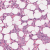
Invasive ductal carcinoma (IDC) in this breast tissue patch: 1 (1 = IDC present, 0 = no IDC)